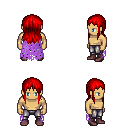
a pixel art fantasy rpg character, male body template, human, tanned skin, maroon tattered cape, metal pants, red unkempt hairstyle, maroon shoes, four views (front, back, left, right), 2x2 character sprite sheet, small pixel art, hard edges, no anti-aliasing